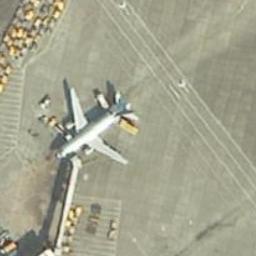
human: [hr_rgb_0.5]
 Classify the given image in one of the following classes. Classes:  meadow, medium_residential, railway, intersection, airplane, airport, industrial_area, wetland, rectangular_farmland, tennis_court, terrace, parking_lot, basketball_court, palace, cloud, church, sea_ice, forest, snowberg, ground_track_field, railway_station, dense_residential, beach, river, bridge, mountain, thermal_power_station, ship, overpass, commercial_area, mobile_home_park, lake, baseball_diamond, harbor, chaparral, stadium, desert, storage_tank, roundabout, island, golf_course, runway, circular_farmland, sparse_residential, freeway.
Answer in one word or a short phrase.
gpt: airplane